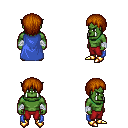
a pixel art fantasy rpg character, male body template, orc, green skin, blue cape, red pants, brunette plain hairstyle, white cloth bandages, gold boots, four views (front, back, left, right), 2x2 character sprite sheet, small pixel art, hard edges, no anti-aliasing